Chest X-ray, PA view. Patient: 54 years old, sex F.
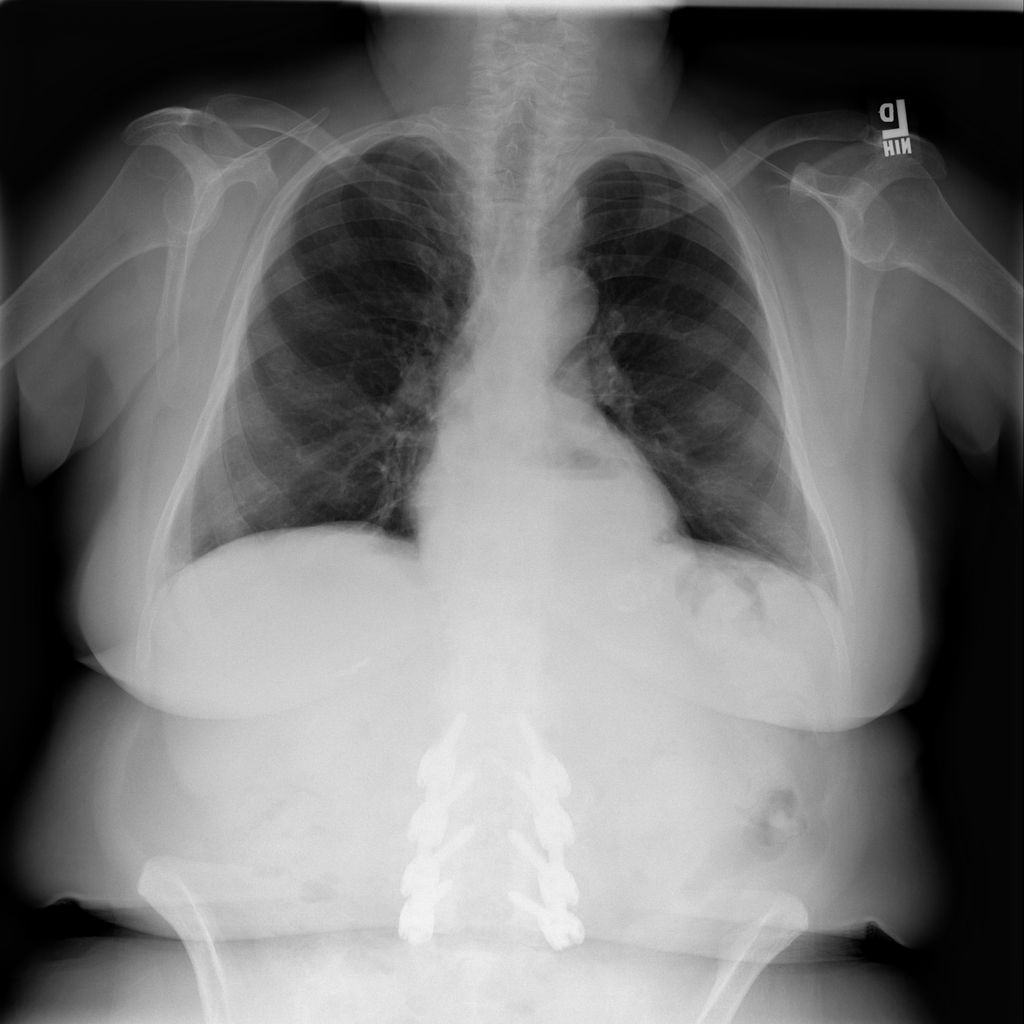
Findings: Hernia